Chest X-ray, AP view. Patient: 53 years old, sex M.
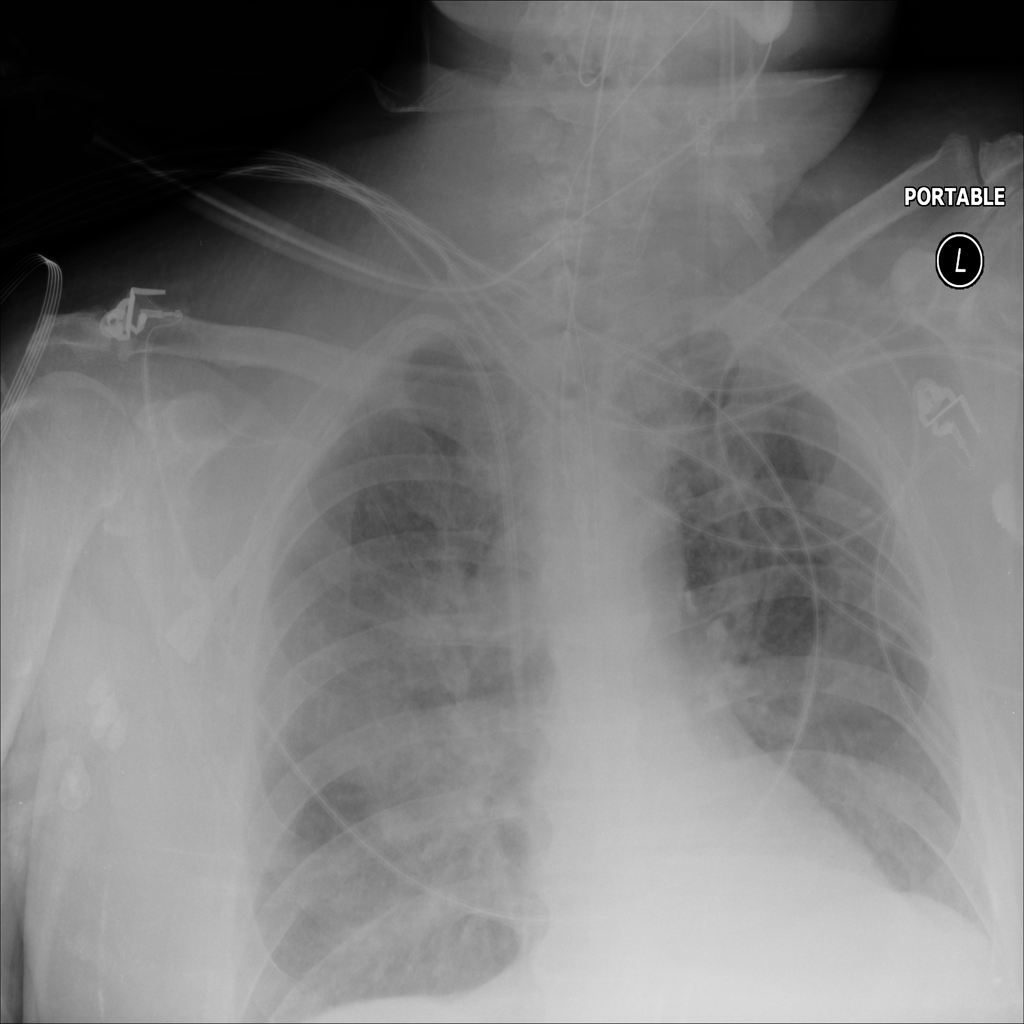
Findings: Infiltration